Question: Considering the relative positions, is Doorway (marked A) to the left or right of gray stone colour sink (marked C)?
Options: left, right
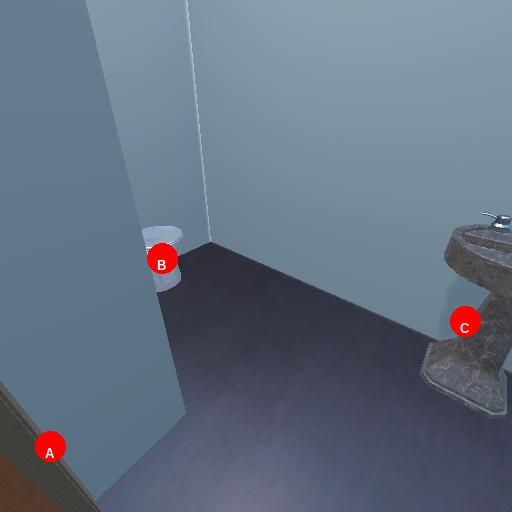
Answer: left